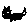
Label: cat